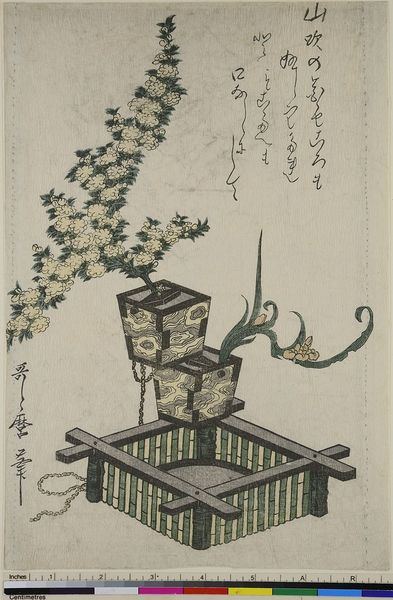
Künstler: Kitagawa Utamaro
Standort: Hamburg
Institution: Museum für Kunst und Gewerbe Hamburg
Schlagwörter: baum, strauch, holzschnitt, druckgraphik, druckgrafik, literatur, gedicht, zeit, topfpflanzen, farbholzschnitt, bonsai, edo, reproduktionen, dichtkunst, druckerzeugnisse, bäume, sträucher